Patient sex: M
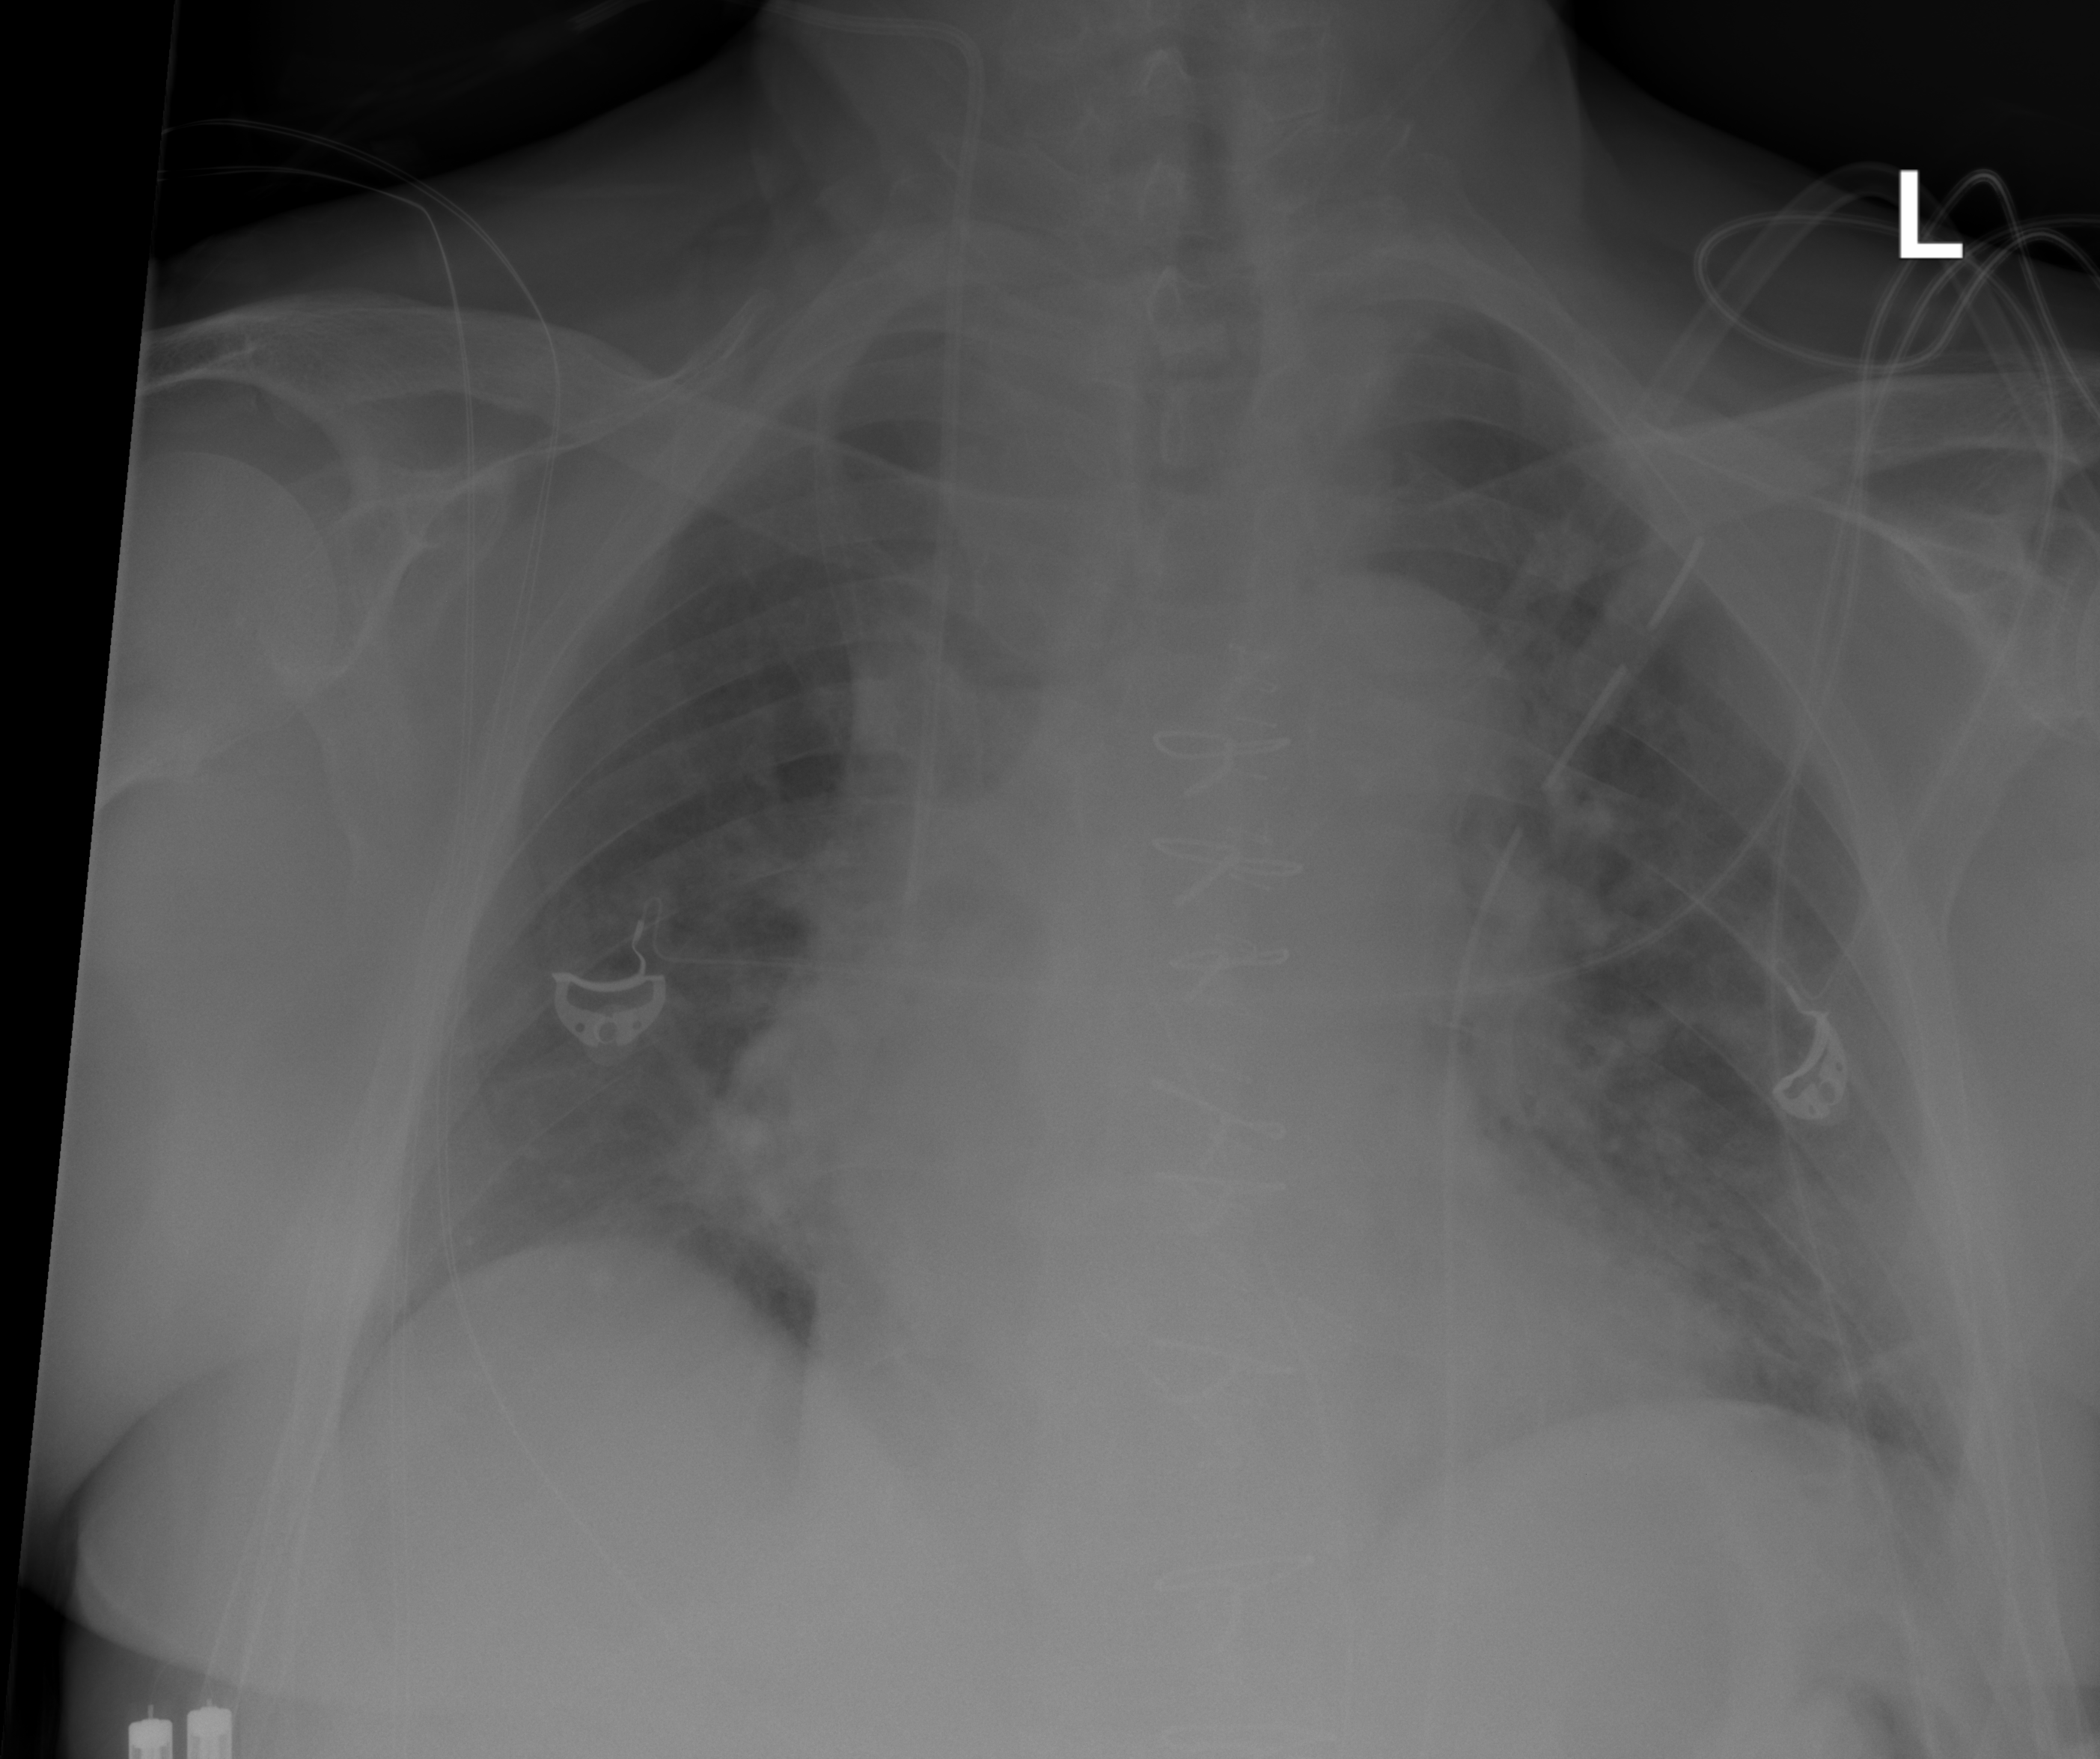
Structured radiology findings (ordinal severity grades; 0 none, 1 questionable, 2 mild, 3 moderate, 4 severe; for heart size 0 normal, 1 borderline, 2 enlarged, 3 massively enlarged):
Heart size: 2
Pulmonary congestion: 2
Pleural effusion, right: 0
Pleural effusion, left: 0
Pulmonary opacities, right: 0
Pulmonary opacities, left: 0
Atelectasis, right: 0
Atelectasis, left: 2